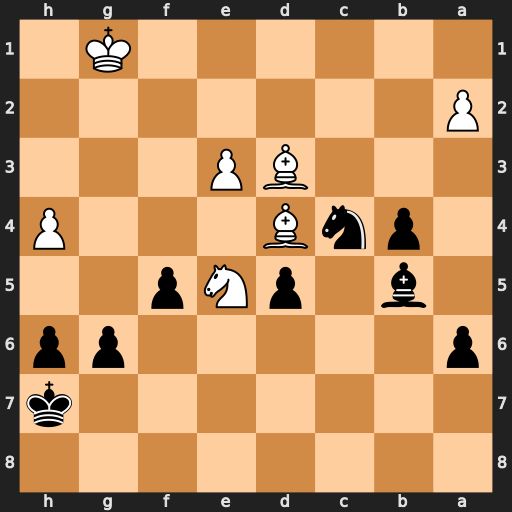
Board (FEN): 8/7k/p5pp/1b1pNp2/1pnB3P/3BP3/P7/6K1
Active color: b
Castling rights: -
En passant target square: -
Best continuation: Nxe5 Bxb5 Nf3+ Kf2 Nxd4